Field crop: maize
Growth stage: 1
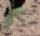
Species: datura